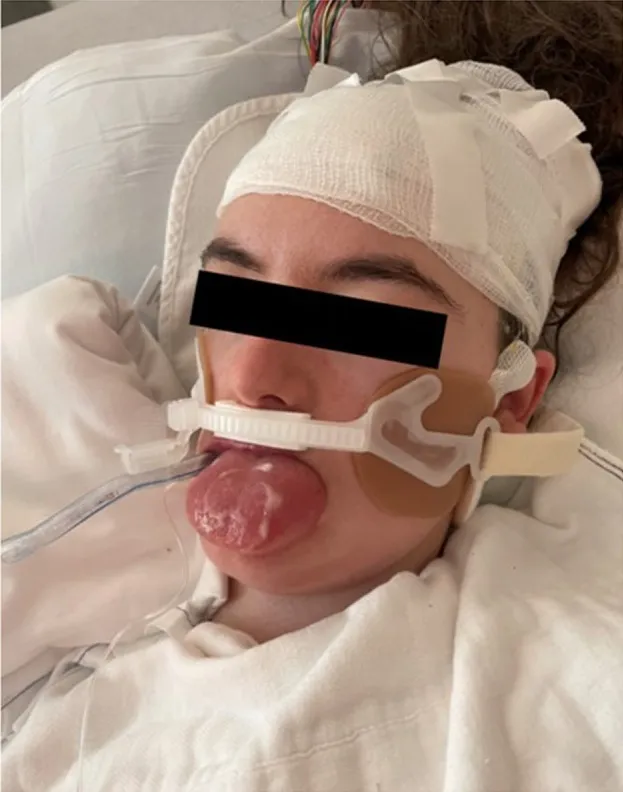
Patient with notable tongue enlargement and protrusion from oral cavity.
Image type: medical_photograph (skin_photograph)